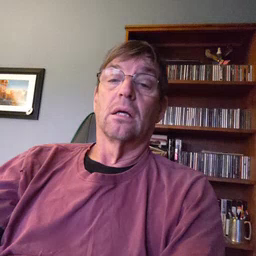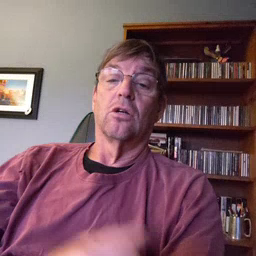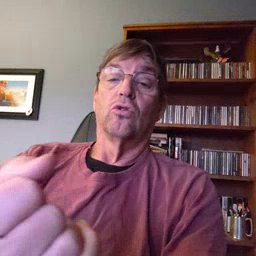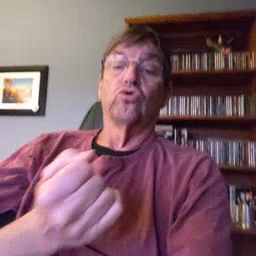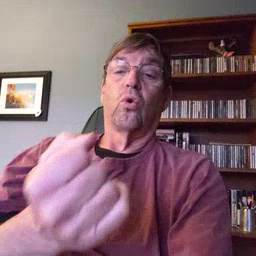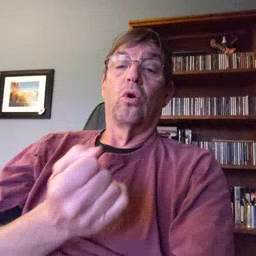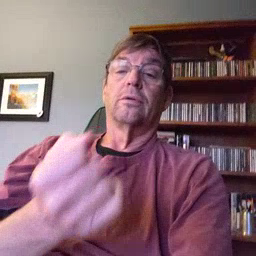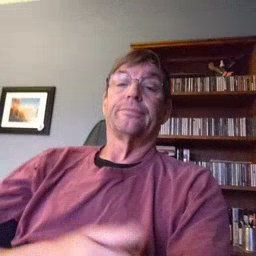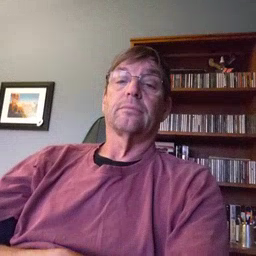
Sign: drawer